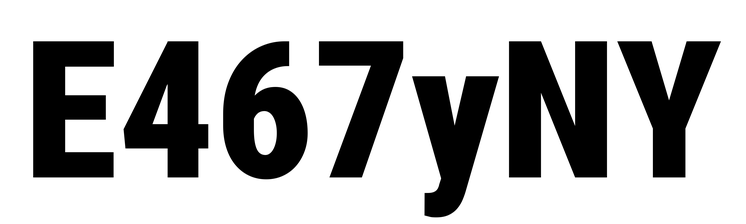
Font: Roboto_Condensed_Black